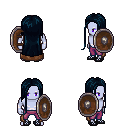
a pixel art fantasy rpg character, male body template, dark elf, purple skin, brown cape, magenta pants, raven extra-long hairstyle, bracelets, ghillies, shield, four views (front, back, left, right), 2x2 character sprite sheet, small pixel art, hard edges, no anti-aliasing